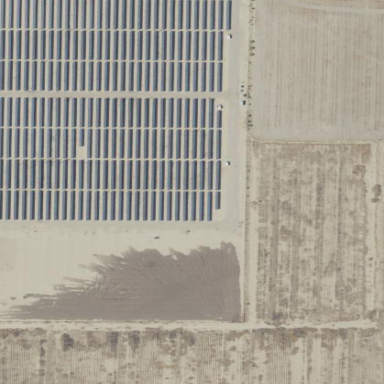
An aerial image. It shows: Solar power plant with photovoltaic technology surrounded by fence.